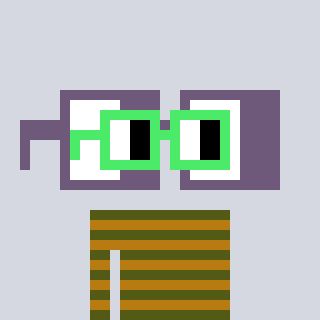
a pixel art character with square light green glasses, a glasses-shaped head and a gold-colored body on a cool background